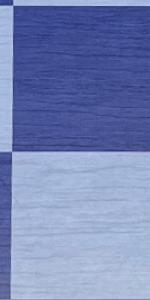
Label: Empty